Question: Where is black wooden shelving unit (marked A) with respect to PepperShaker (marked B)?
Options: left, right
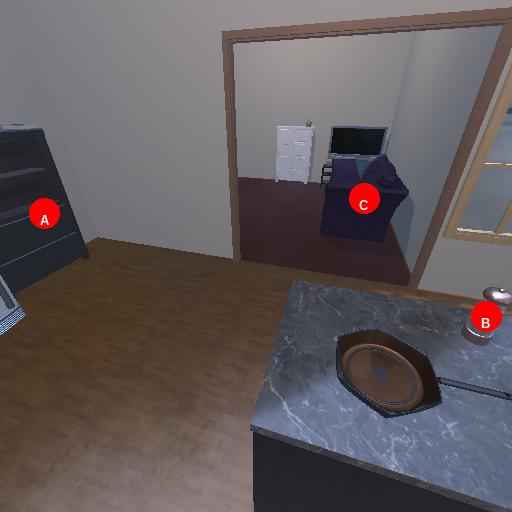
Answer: left